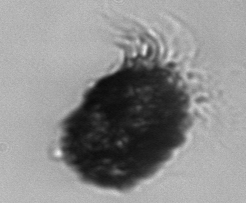
Label: Stenosemella_pacifica